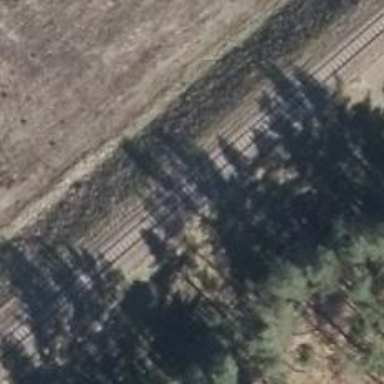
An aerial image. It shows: Railway signal.